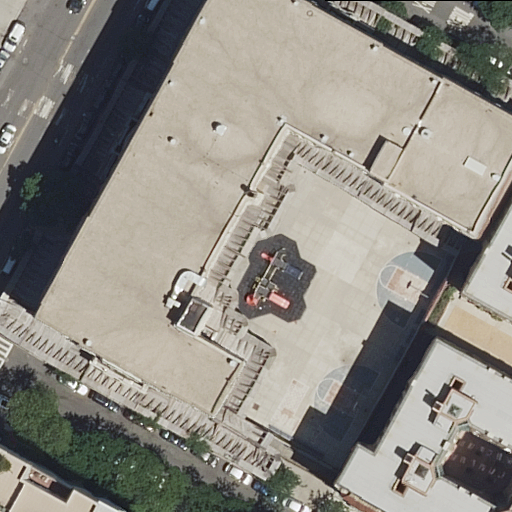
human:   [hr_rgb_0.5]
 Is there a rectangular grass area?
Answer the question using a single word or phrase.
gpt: no

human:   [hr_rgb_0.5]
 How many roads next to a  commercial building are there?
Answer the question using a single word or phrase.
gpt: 0

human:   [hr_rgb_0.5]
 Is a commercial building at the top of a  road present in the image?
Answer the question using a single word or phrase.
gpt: no

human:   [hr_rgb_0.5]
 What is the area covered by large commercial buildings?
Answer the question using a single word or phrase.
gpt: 0m2

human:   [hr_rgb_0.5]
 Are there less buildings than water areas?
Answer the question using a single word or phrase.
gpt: no

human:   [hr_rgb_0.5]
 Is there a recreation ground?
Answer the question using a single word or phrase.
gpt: no

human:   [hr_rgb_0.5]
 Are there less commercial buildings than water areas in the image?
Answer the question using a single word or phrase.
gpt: no

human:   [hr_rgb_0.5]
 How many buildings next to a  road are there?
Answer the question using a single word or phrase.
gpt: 4

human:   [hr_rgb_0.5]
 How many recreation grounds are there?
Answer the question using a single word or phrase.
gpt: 0

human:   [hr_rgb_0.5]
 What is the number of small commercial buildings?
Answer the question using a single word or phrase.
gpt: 0

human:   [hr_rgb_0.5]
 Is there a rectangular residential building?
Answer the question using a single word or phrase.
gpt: yes

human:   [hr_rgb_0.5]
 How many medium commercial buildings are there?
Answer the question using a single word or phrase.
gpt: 0

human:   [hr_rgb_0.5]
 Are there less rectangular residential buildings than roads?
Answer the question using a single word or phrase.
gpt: yes

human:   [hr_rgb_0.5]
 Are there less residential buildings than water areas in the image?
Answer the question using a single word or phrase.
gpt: no

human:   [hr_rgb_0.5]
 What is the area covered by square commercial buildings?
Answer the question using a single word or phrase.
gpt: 0m2

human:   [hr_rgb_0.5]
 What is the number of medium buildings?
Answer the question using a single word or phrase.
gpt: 2

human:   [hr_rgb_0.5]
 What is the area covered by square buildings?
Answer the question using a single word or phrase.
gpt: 0m2

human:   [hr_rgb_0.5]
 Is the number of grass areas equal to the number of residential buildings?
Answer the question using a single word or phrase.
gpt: no

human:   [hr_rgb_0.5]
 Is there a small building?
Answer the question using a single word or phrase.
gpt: yes

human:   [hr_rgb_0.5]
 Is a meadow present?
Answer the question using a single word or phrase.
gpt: no

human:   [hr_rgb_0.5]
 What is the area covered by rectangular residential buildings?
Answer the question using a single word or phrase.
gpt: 207m2

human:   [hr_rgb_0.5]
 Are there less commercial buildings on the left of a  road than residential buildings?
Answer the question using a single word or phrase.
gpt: yes

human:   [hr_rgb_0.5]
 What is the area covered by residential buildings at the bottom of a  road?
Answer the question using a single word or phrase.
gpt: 329m2

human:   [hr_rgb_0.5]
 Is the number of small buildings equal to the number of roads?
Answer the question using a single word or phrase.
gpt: no

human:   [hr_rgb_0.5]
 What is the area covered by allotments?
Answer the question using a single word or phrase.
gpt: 0m2

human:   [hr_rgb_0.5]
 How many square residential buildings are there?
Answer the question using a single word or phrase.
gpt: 0

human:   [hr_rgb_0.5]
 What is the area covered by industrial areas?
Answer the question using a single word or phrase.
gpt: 0m2

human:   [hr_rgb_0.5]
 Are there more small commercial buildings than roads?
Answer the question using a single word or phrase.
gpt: no

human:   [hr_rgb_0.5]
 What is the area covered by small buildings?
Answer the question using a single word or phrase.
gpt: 88m2

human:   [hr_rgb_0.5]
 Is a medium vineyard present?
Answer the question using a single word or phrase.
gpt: no

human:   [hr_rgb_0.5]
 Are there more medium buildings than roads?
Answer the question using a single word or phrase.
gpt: no

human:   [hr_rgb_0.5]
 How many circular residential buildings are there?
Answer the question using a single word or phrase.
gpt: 0

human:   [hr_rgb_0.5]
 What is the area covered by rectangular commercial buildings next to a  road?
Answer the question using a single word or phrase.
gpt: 0m2

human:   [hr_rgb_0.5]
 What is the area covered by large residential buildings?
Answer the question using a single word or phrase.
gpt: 0m2

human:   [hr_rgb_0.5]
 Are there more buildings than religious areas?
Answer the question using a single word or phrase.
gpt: yes

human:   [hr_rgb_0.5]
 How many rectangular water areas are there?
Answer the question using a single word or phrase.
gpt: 0

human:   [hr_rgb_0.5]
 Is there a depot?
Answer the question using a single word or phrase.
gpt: no